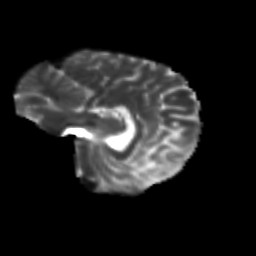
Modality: T2w
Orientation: sagittal
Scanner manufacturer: siemens
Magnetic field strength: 3 T
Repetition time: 9.2 s
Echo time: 0.084 s